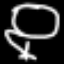
Label: frog